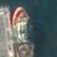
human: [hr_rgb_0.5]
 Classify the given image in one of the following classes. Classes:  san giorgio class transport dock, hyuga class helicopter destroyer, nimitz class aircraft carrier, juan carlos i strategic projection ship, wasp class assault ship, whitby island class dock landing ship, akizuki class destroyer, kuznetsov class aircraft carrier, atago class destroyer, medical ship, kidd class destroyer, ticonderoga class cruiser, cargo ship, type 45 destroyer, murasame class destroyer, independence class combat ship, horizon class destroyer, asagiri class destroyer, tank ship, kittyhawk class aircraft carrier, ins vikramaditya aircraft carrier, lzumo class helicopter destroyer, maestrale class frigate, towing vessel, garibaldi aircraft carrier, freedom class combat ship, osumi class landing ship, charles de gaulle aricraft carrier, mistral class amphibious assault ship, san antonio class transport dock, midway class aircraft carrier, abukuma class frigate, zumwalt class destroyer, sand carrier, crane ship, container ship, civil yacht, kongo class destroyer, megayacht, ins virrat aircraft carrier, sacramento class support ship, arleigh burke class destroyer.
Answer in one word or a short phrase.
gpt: Towing vessel